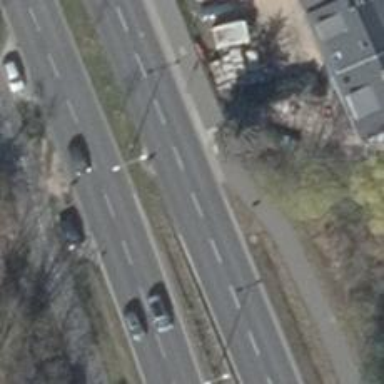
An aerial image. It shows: Primary highway with asphalt surface that includes dual carriageway.